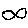
Label: fish